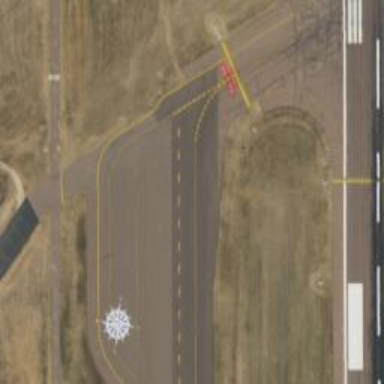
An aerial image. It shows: Image of taxiway at airport.